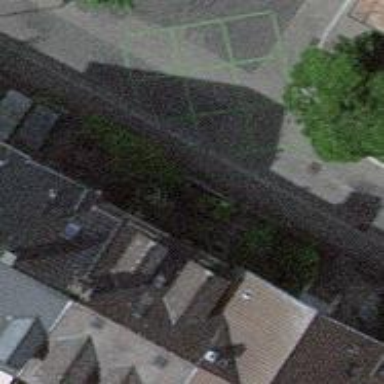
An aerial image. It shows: Asphalt footway with unmarked crossing.